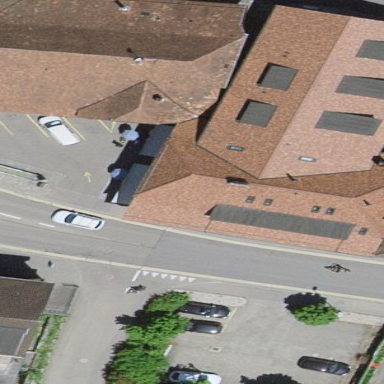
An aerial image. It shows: Retail building with half-hipped roof.